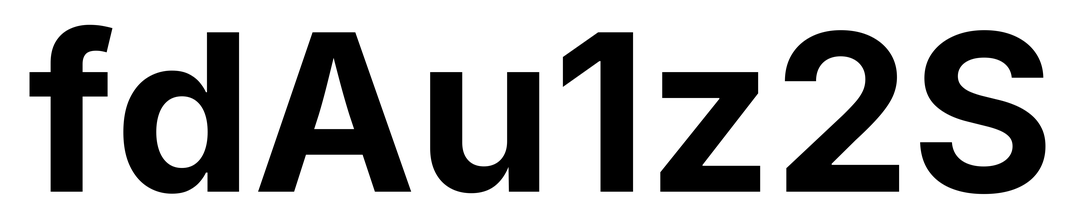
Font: Inter_Bold